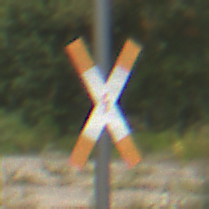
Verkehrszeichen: Andreaskreuz
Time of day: Midday
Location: Outdoor (Suburban)
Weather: PartlyCloudy
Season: Summer
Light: Natural